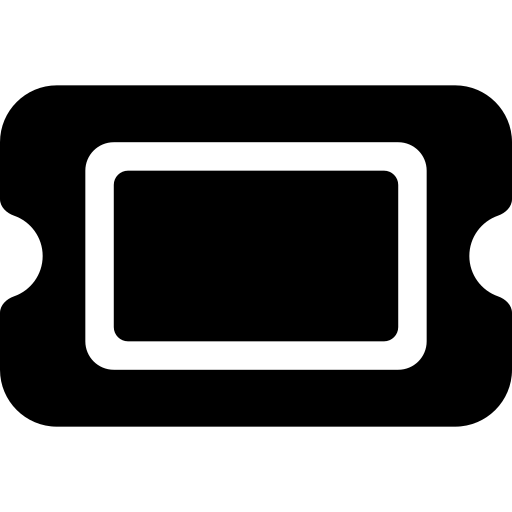
Tags: icon, FontAwesome, fa-icon, solid, ticket